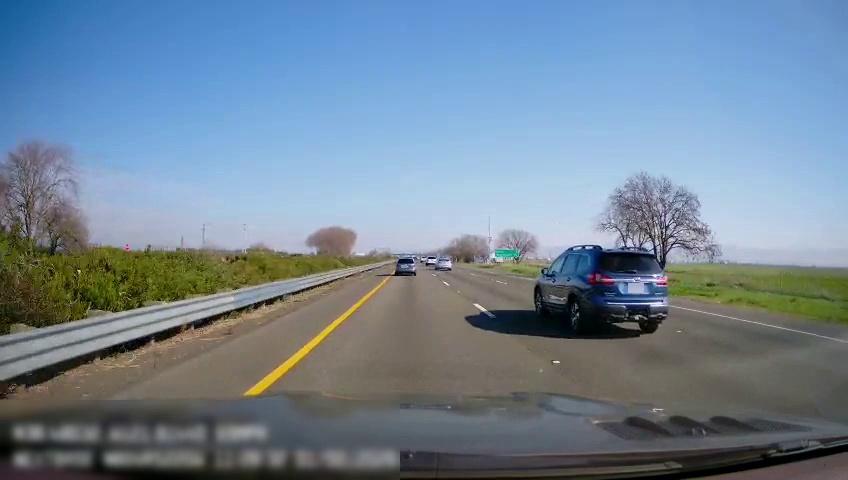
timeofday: Day
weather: Sunny
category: Drivable Space
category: Vehicles | SUV
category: Vehicles | SUV
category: Vehicles | SUV
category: Vehicles | SUV
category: Lanes | Current Lane
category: Lanes | Current Lane
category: Lanes | Alternate Lane
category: Lanes | Alternate Lane
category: Traffic | Signs